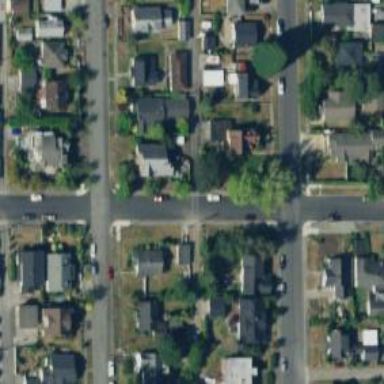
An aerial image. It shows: Alley classified as service road.